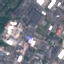
Land use / land cover: Industrial